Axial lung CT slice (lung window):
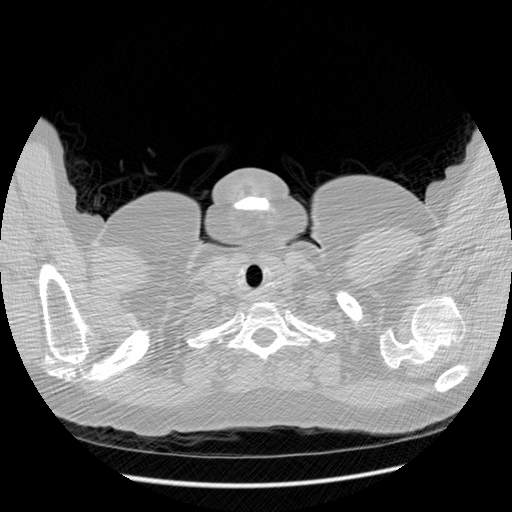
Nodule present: no